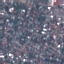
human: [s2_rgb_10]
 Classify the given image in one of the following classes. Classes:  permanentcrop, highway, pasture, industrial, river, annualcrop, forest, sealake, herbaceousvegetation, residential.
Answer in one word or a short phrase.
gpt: Residential